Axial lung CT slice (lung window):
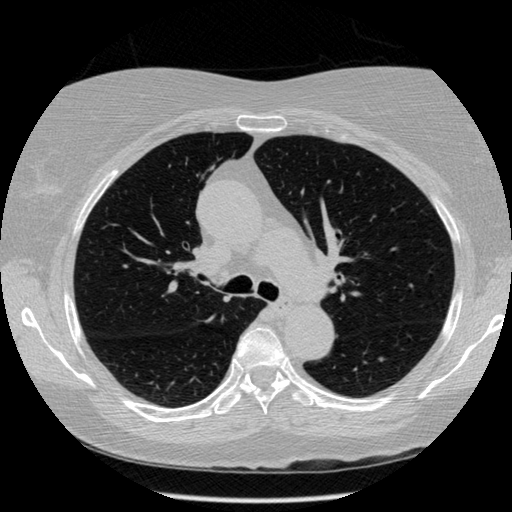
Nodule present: no